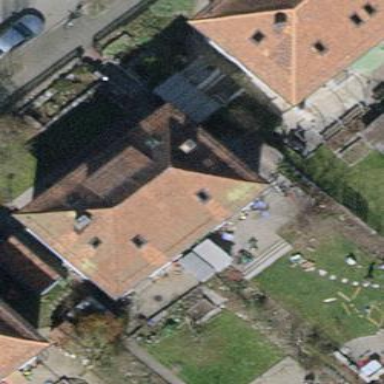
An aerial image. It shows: Building with tiled roof.